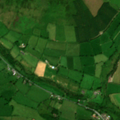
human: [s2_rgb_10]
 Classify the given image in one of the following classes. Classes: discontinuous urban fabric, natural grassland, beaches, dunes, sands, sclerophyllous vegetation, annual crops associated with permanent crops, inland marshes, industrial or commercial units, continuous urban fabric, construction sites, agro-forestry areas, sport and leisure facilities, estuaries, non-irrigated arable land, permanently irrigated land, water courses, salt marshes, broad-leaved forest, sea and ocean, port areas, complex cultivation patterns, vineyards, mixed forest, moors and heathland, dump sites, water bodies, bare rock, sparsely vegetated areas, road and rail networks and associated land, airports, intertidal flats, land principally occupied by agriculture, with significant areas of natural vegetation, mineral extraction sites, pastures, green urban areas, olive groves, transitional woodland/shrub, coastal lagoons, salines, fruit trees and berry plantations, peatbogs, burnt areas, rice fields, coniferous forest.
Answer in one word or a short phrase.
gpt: discontinuous urban fabric, pastures, natural grassland, peatbogs